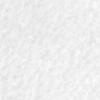
Label: no_change